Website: ulta-beauty
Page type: customer-info-address
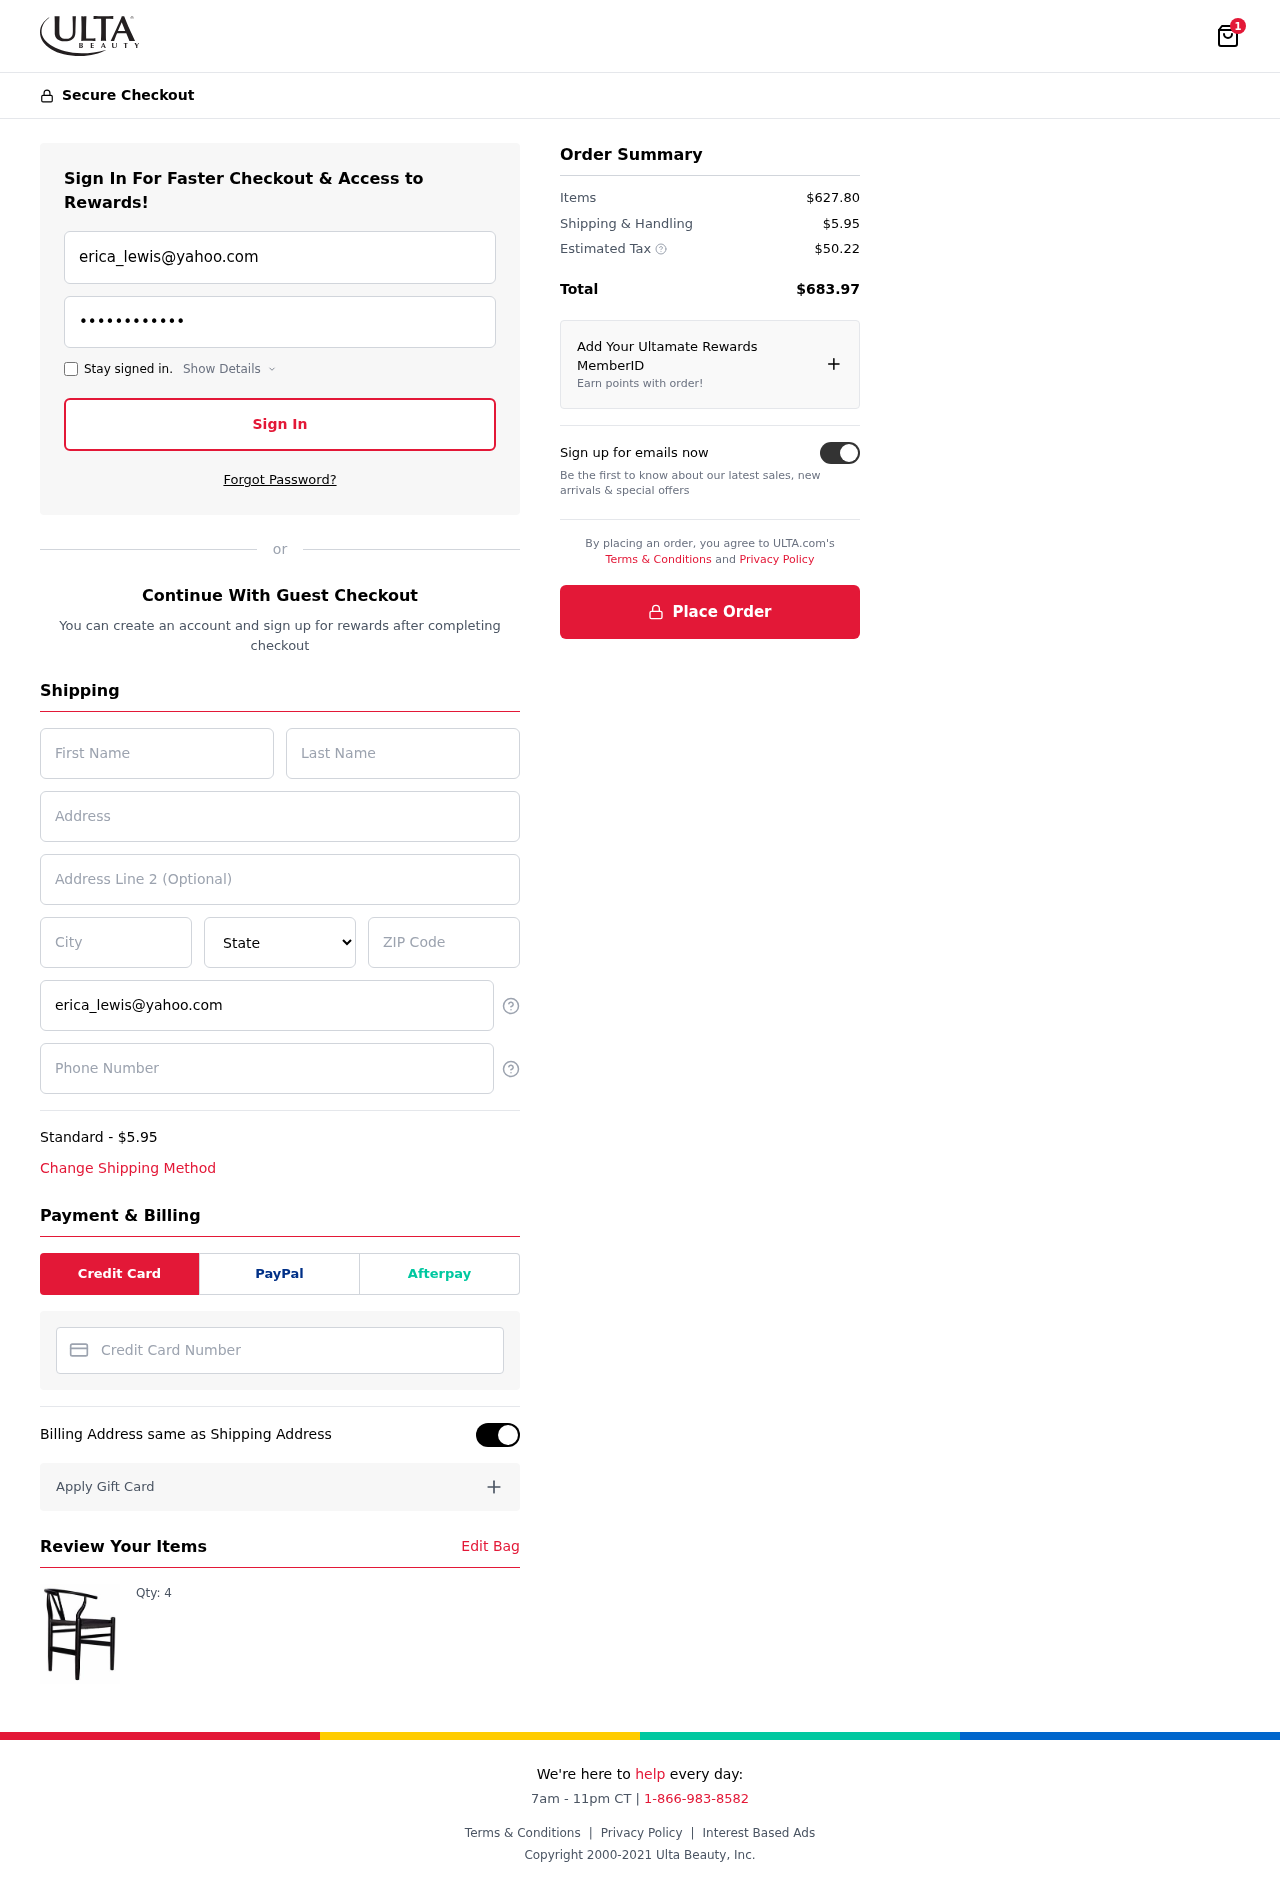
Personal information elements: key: PII_CARD_NUMBER
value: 6550 4269 9877 8664
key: PII_CITY
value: Zunigaside
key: PII_EMAIL
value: erica_lewis@yahoo.com
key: PII_FIRSTNAME
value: Erica
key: PII_LASTNAME
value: Lewis
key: PII_PHONE
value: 9502065269
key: PII_POSTCODE
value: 41942
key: PII_STATE
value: PW
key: PII_STREET
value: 022 Pennington Creek Suite 296
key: PII_STREET2
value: Suite 475
Product elements: key: PRODUCT1_QUANTITY
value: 4
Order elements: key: ORDER_NUM_ITEMS
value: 1
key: ORDER_SHIPPING_COST
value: $5.95
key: ORDER_ITEMS_TOTAL
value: $627.80
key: ORDER_SHIPPING_COST2
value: $5.95
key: ORDER_TAX
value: $50.22
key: ORDER_TOTAL
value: $683.97